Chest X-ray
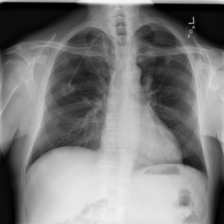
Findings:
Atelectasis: negative
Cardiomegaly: negative
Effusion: negative
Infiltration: negative
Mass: negative
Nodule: positive
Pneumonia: negative
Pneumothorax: negative
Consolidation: negative
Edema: negative
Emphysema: negative
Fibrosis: negative
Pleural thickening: negative
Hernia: negative